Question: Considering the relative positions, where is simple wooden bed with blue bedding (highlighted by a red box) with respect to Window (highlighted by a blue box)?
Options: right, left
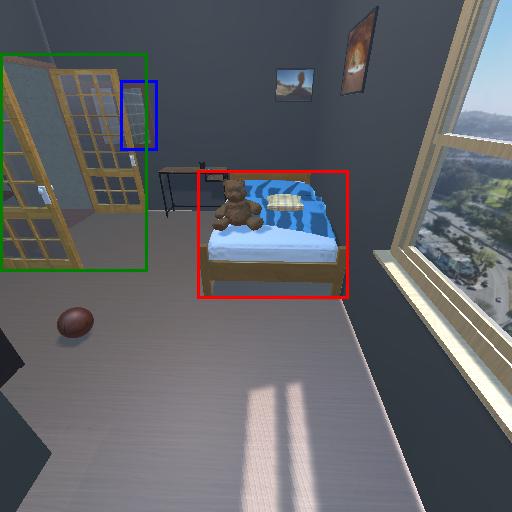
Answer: right